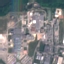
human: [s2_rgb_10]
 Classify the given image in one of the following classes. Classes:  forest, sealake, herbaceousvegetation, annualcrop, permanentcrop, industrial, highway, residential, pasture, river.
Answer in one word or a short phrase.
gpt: Industrial